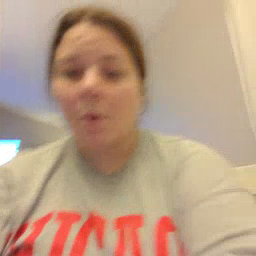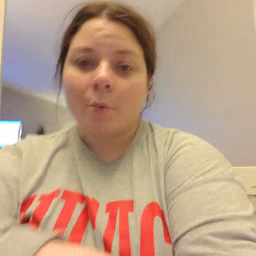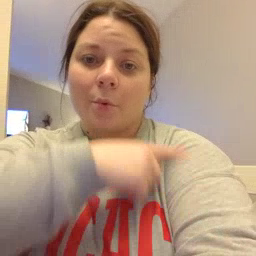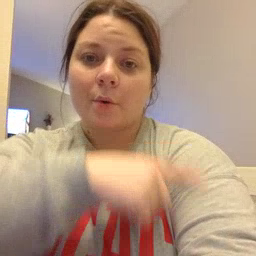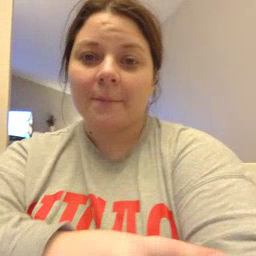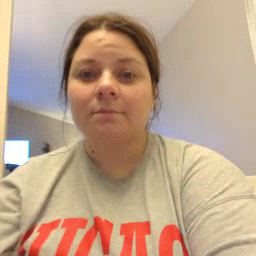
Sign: arm